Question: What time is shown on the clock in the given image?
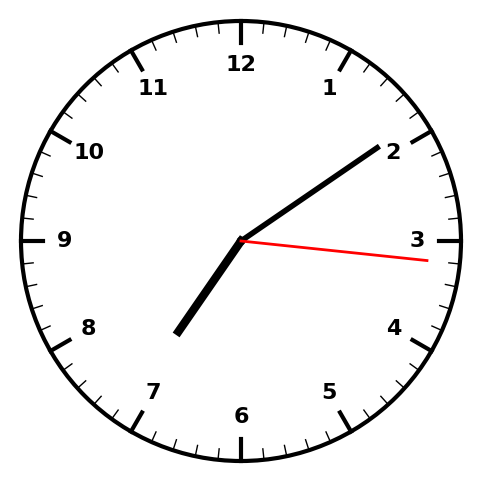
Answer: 07:09:16